Interaction volume radius: 5 \u00c5
Interaction volume height: 15 \u00c5
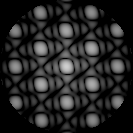
Disorder parameter: 0.006117